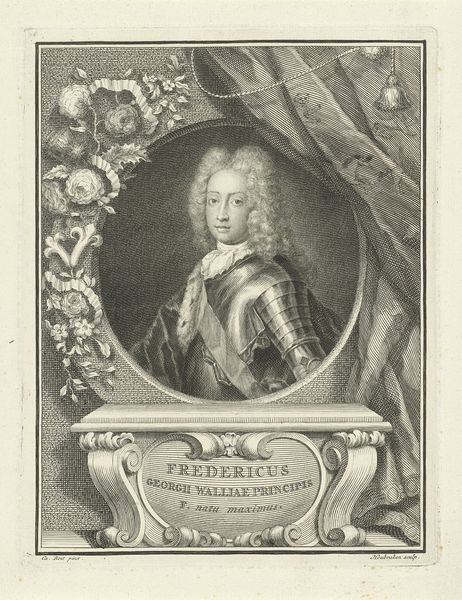
Titel: Portret van Frederik, prins van Wales
Künstler: Jacob Houbraken
Standort: Amsterdam
Institution: Rijksmuseum
Schlagwörter: gemälde, weiß, schwarz, halskrause, portrait, porträt, vorhang, perücke, könig, junge, schraffur, stich, rüstung, kupferstich, allongeperücke, fredericus, fredericus georg der zweite, friedrich georg von wales